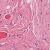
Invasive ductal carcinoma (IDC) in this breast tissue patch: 0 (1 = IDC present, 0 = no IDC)